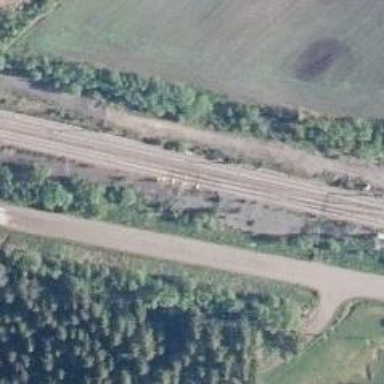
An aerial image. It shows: Railway with continuous electrified contact lines.